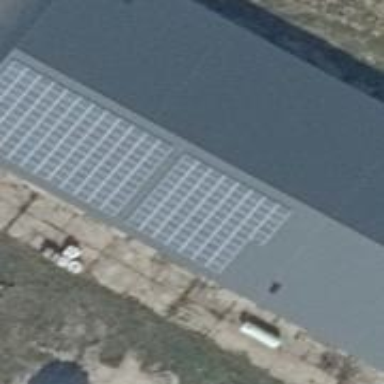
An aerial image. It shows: Small solar photovoltaic panel used as generator to produce electricity.